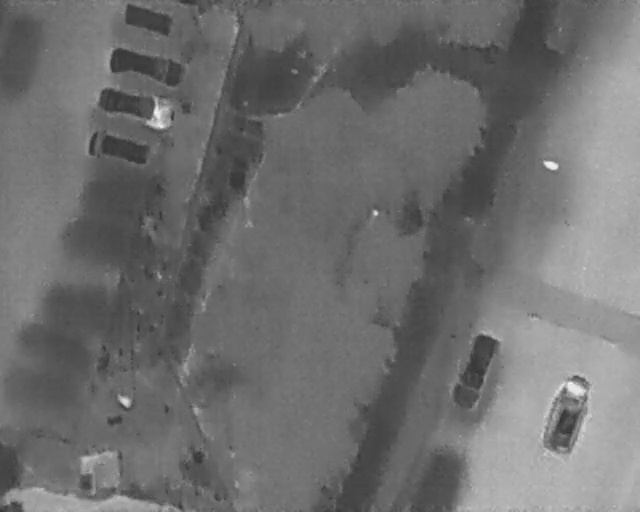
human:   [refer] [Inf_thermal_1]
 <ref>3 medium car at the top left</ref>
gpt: <box>[[20, 5, 25, 20, 12], [18, 13, 23, 28, 13], [16, 22, 21, 35, 13]]</box>

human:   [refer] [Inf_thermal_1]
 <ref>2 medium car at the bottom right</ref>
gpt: <box>[[67, 68, 80, 75, 21], [82, 77, 95, 84, 18]]</box>